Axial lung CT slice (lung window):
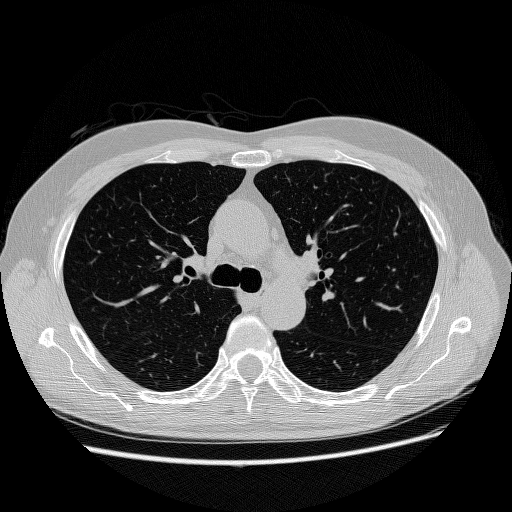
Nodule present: no